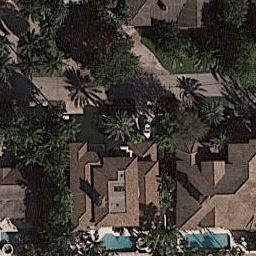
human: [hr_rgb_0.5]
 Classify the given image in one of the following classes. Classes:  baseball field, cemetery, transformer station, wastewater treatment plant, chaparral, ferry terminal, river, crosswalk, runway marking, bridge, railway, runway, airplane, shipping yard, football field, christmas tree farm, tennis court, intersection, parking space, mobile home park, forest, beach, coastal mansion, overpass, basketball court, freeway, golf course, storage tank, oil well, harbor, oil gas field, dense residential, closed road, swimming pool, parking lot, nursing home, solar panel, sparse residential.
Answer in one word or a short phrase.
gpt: coastal mansion